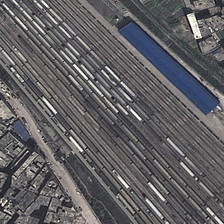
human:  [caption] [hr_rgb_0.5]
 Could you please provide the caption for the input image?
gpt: some buildings are in two sides of a railway station .

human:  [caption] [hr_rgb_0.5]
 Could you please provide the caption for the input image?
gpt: some buildings are in two sides of a railway station .

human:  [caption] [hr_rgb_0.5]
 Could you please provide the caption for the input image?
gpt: some buildings are in two sides of a railway station .

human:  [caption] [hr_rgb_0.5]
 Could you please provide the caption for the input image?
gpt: some buildings are in two sides of a railway station .

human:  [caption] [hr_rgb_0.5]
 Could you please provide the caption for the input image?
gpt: some buildings are in two sides of a railway station .